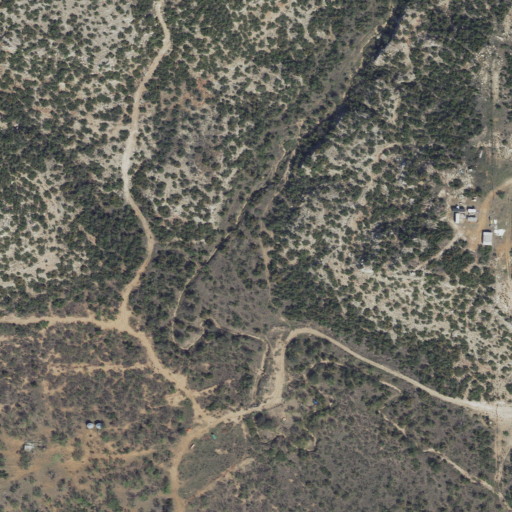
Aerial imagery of valley in Texas named Bull Canyon containing shrub, evergreen forest, mixed forest, and open development